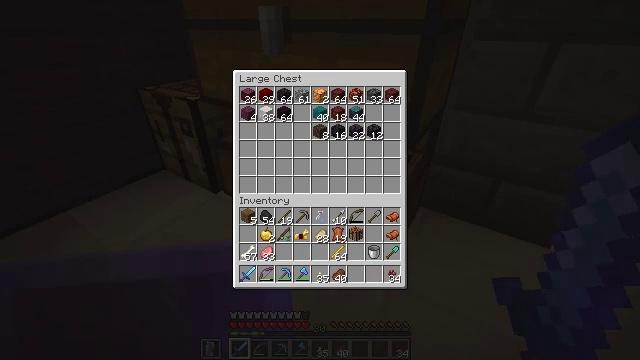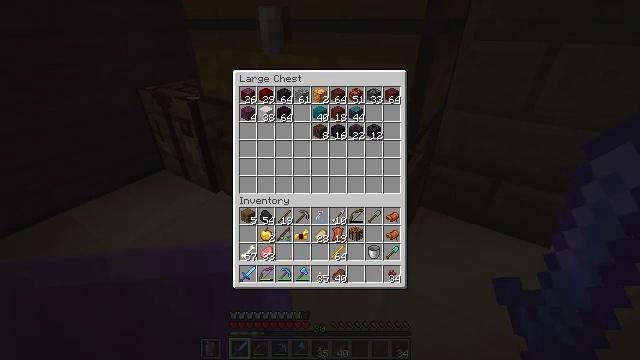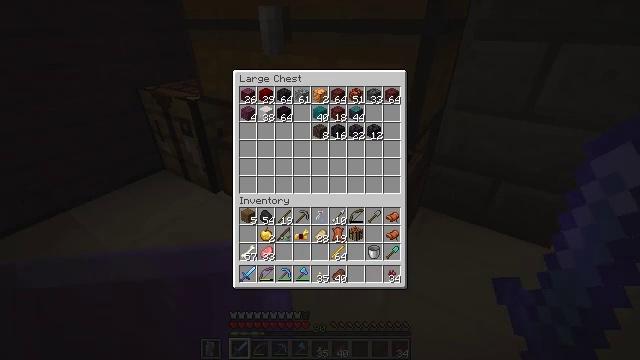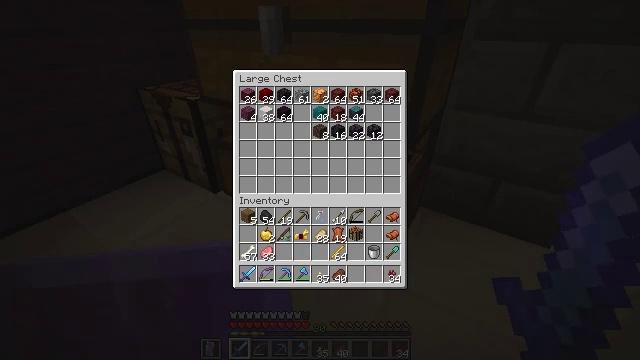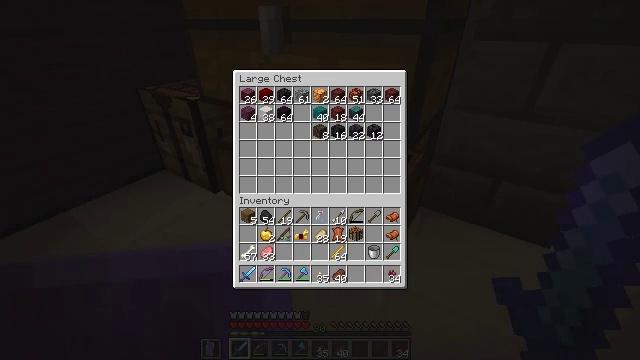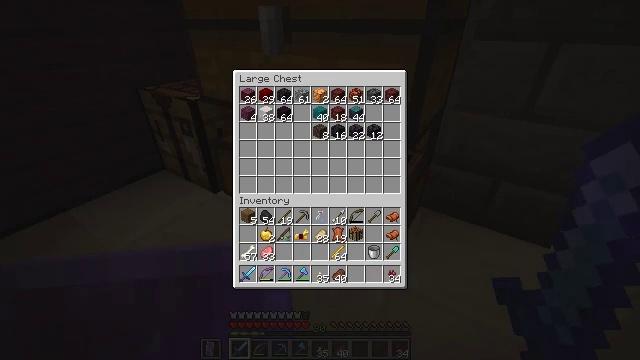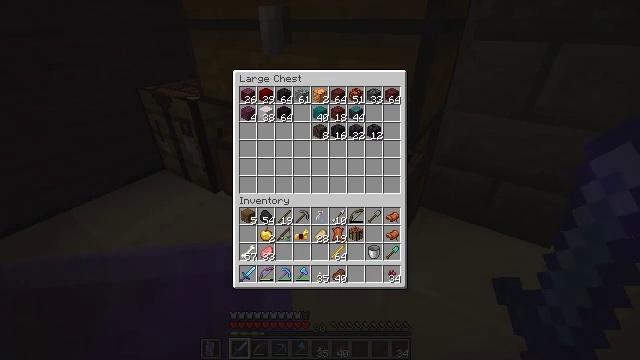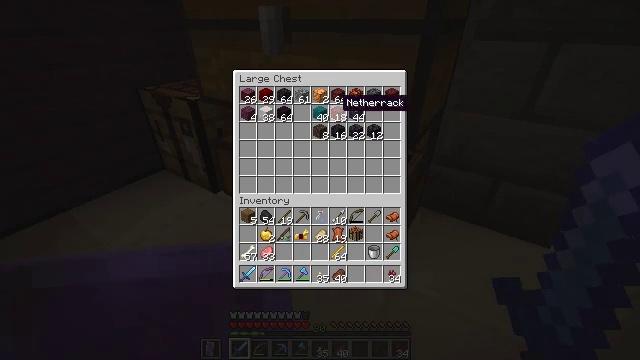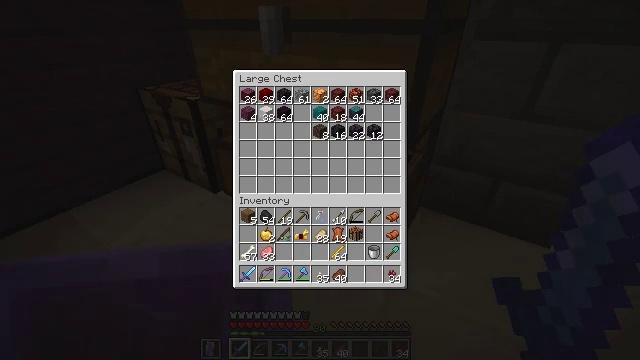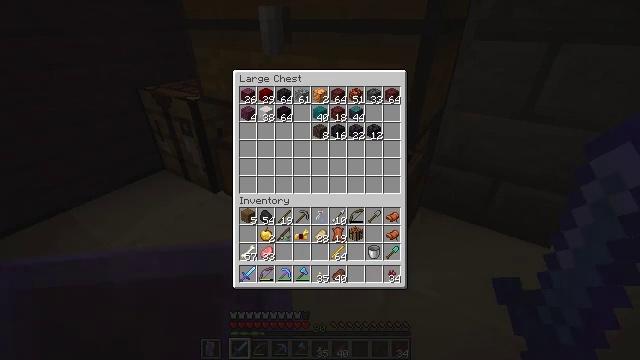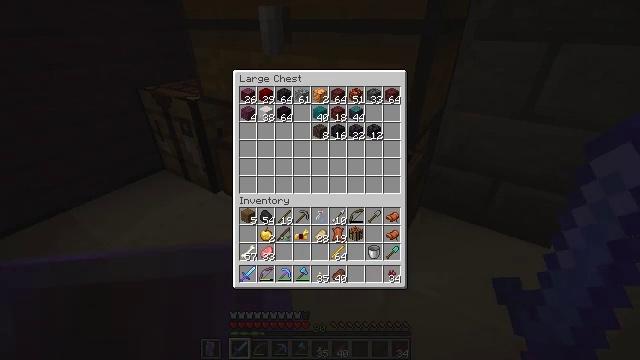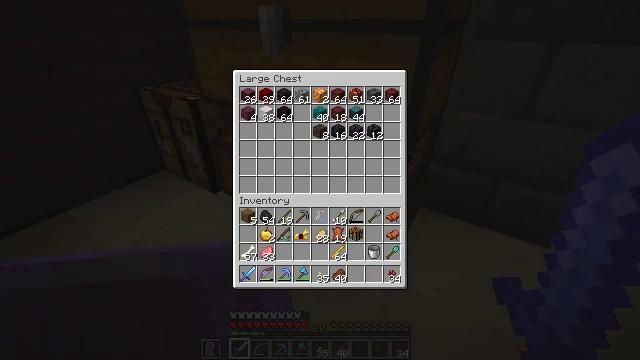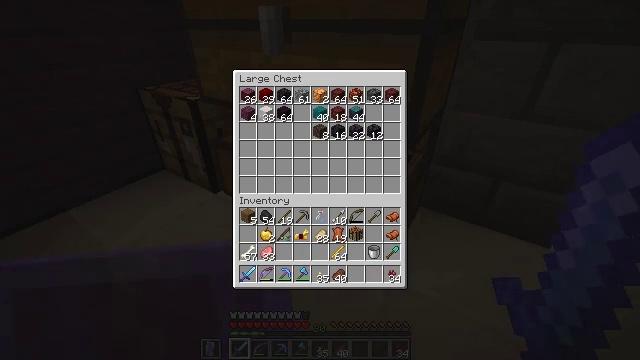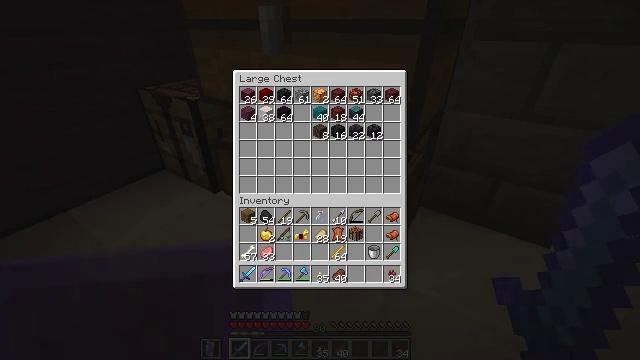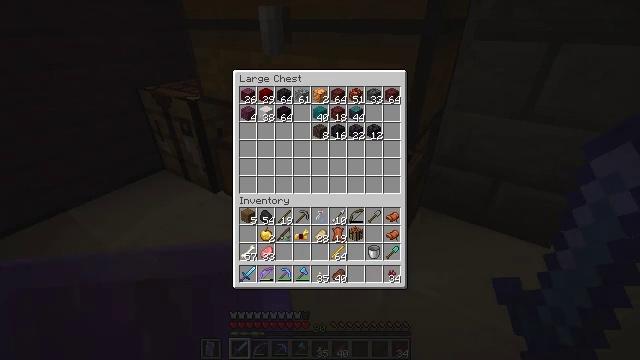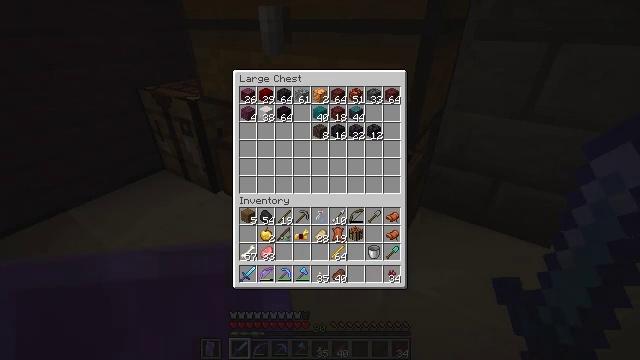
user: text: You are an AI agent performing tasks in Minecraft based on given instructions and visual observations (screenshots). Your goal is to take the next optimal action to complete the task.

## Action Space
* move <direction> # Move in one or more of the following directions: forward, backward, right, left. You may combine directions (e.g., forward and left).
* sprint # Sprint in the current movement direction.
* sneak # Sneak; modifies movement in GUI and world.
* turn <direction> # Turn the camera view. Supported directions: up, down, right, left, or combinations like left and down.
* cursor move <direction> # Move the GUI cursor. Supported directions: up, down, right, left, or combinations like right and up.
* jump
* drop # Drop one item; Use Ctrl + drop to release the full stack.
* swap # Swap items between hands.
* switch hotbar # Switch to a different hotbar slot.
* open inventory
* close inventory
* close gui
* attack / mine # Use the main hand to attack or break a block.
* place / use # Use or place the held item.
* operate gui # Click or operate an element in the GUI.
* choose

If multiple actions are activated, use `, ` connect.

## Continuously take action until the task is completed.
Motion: motion action
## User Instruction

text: Open the crafting menu and craft a brewing stand.
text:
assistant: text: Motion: no_op
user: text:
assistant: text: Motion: cursor move right
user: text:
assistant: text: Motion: cursor move right
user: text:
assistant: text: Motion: cursor move right and up
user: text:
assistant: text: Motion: cursor move up
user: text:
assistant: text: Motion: cursor move up
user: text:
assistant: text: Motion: cursor move left and up
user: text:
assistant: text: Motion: cursor move right and up
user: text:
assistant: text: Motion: no_op
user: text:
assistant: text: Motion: no_op
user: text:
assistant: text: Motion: no_op
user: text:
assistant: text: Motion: no_op
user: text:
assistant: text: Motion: no_op
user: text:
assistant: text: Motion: no_op
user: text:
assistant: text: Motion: no_op
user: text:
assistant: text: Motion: no_op
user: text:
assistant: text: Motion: no_op
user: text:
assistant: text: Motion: cursor move right and down
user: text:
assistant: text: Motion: cursor move down
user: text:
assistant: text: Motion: cursor move down
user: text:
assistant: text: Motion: cursor move left and down
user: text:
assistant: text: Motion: cursor move down
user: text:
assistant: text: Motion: cursor move left
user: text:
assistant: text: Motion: no_op
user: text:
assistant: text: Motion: no_op
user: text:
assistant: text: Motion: no_op
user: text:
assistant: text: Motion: cursor move down
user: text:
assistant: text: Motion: cursor move left and down
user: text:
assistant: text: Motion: no_op
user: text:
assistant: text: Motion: cursor move left and down